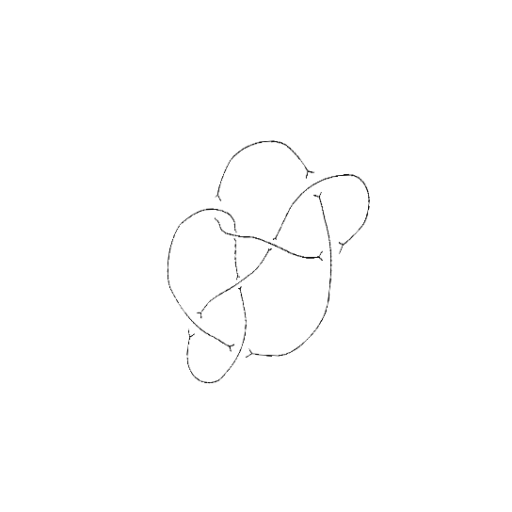
Crossing number: 8